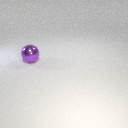
large purple metal sphere